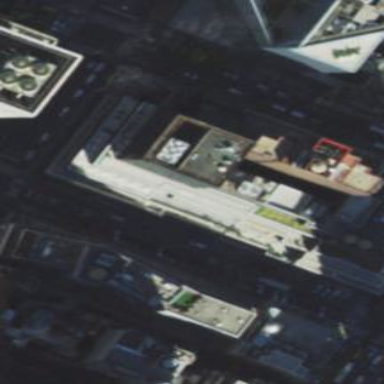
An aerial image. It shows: Part of building with flat concrete roof.